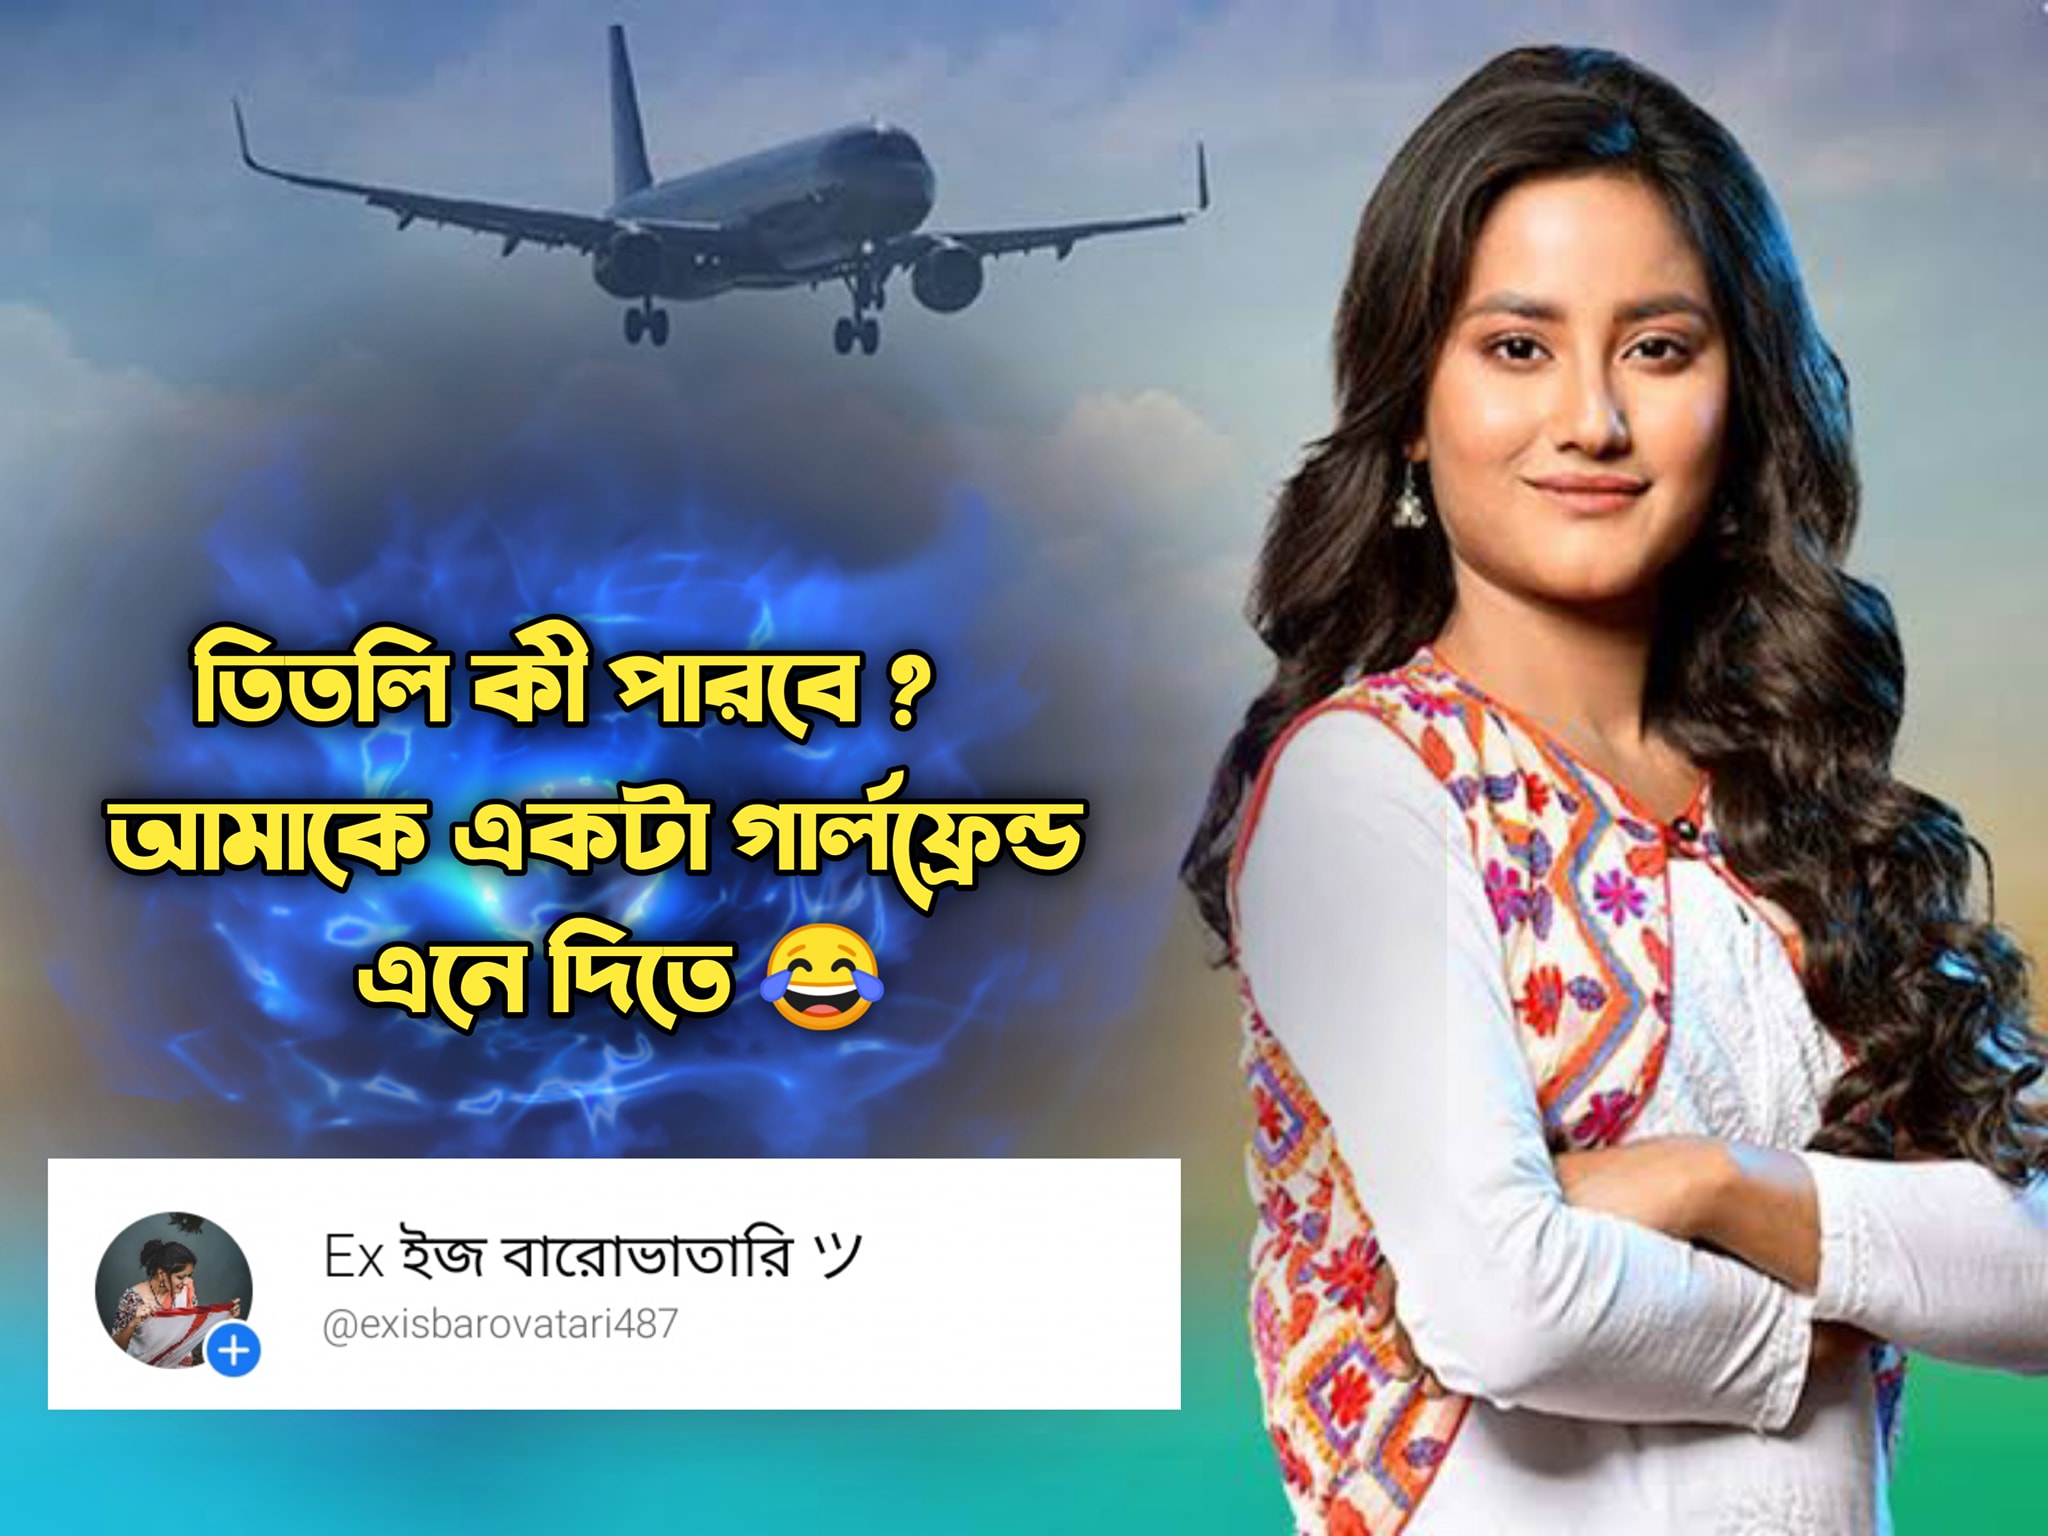
Caption: তিতলি কী পারবে ? আমাকে একটা গালফ্রেন্ড এনে দিতে 😂
Label: hate